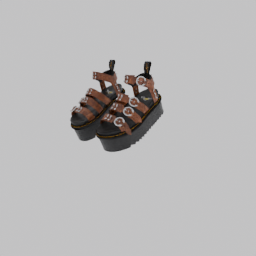
Label: people